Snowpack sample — Buffalo Mountain, Silverthorne, Colorado, USA (1/25/25, 10:11 AM MST)
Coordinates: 39.6222, -106.1139
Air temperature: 22 °F
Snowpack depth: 110 cm
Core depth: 40 cm
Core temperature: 46.4 °F
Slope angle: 12°, slope face: 102°
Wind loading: high
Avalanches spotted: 0
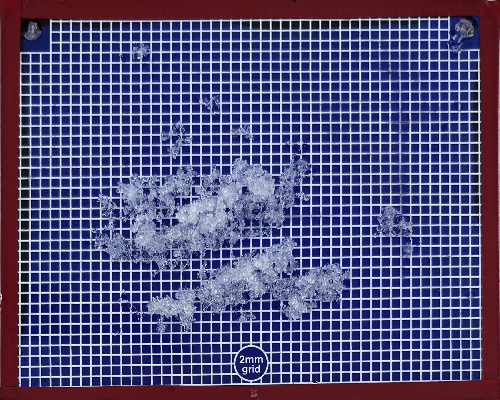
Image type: profile
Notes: No avalanches nearby, collected on the outskirts of a fire break 15 meters from the treeline, on way to Buffalo and Red Mountain